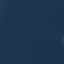
Label: SeaLake